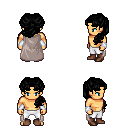
a pixel art fantasy rpg character, male body template, human, tanned skin, gray cape, white pants, black princess hairstyle, white cloth bracers, brown shoes, four views (front, back, left, right), 2x2 character sprite sheet, small pixel art, hard edges, no anti-aliasing